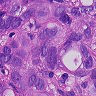
Metastatic tissue present: yes